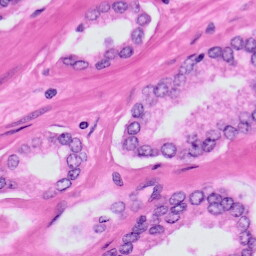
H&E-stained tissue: Prostate